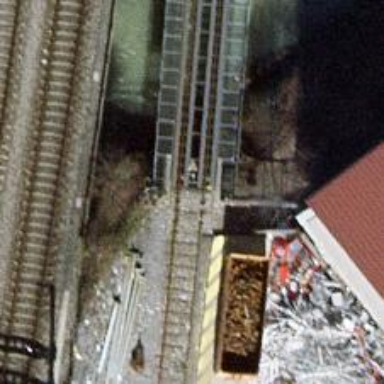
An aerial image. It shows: Railway bridge leading to rail yard.